【题型】解答题　【知识点】解析几何　【难度】hard
已知椭圆
$E: x^2 + \frac{y^2}{b^2} = 1\ (b > 0)$ 的左、右顶点分别为 $A_1$、$A_2$。过点 $M(-2,0)$ 的直线 $l$ 交椭圆 $E$ 于 $P$、$Q$ 两点。\\[5pt]
(1) 若
$0 < b < 1$，$E$ 的离心率为 $\frac{1}{2}$，求 $b$ 的值；\\[5pt]
(2) 若
$b = 2$，$\triangle MA_2P$ 为等腰三角形且 $P$ 在第一象限，求点 $P$ 的坐标；\\[5pt]
(3) 设直线
$OQ$ 交椭圆 $E$ 于另一点 $R$，若 $\overrightarrow{A_1R} \cdot \overrightarrow{A_2P} = -4$，求 $b$ 的取值范围。\\[10pt]
【解答】
【答案】
\\[5pt]
(1)
$b = \frac{\sqrt{3}}{2}$\\[5pt]
(2)
$P\left(\frac{1}{3},\frac{4\sqrt{2}}{3}\right)$\\[5pt]
(3)
$b > \frac{\sqrt{21}}{3}$\\[10pt]

\noindent
【分析】
\\[5pt]
(1) 根据离心率以及椭圆方程计算可得
$b$；\\[5pt]
(2) 画出图形，由
$\triangle MA_2P$ 为等腰三角形，验证 $|MA_2|$ 与 $|A_2P|$、$|MA_2|$ 与 $|MP|$ 是否相等，数形结合易知 $|MA_2| = |MP|$，根据两点距离公式建立方程组，解之即可求解；\\[5pt]
(3) 设
$P(x_1,y_1), Q(x_2,y_2)$，$PQ: x = my - 2$，联立椭圆方程，利用韦达定理和平面向量数量积的坐标表示建立关于 $m,b$ 的方程，结合判别式即可求解。\\[10pt]

\noindent
【详解】
\\[5pt]
(1) 由题意知
$0 < b < 1$，$\therefore 0 < b^2 < 1$，\\[5pt]
椭圆焦点在
$x$ 轴上，$a = 1$，则 $e = \frac{c}{a} = \frac{1}{2}$，则 $c = \frac{1}{2}$，\\[5pt]
因此
$b = \sqrt{1^2 - \left(\frac{1}{2}\right)^2} = \frac{\sqrt{3}}{2}$。\\[10pt]

\noindent
(2) 当
$b = 2$ 时，椭圆 $E: x^2 + \frac{y^2}{4} = 1$，其中 $M(-2,0), A_1(-1,0), A_2(1,0)$\\[5pt]
如下图所示：
\\[5pt]

设点
$P(x_0,y_0)$，且 $x_0 > 0, y_0 > 0$，\\[5pt]
因为
$\triangle MA_2P$ 为等腰三角形，且 $P$ 在第一象限，已知 $M(-2,0), A_2(1,0)$，\\[5pt]
由椭圆对称性和点
$P$ 位置可知，$|PM| > |PA_2|$，\\[5pt]
若
$|MA_2| = |A_2P|$，则 $|MA_2| = 1 - (-2) = 3$，\\[5pt]
所以
$|A_2P| = 3$，可得 $\sqrt{(x_0 - 1)^2 + y_0^2} = 3$，\\[5pt]
又因为
$P(x_0,y_0)$ 在椭圆 $x^2 + \frac{y^2}{4} = 1$ 上，所以 $x_0^2 + \frac{y_0^2}{4} = 1$，即 $y_0^2 = 4 - 4x_0^2$，\\[5pt]
将
$y_0^2 = 4 - 4x_0^2$ 代入 $\sqrt{(x_0 - 1)^2 + y_0^2} = 3$ 中，得到 $(x_0 - 1)^2 + 4 - 4x_0^2 = 9$，\\[5pt]
展开并化简可得：
$x_0^2 - 2x_0 + 1 + 4 - 4x_0^2 = 9$，\\[5pt]
即
$-3x_0^2 - 2x_0 - 4 = 0$，进一步变形为 $3x_0^2 + 2x_0 + 4 = 0$，\\[5pt]
$\Delta = 4 - 4 \times 3 \times 4 < 0$，则此方程无实数解；故 $|MA_2| \neq |A_2P|$；\\[5pt]
若
$|MA_2| = |MP|$，$|MA_2| = 3$，则 $\sqrt{(x_0 + 2)^2 + y_0^2} = 3$，\\[5pt]
将
$y_0^2 = 4 - 4x_0^2$ 代入可得 $(x_0 + 2)^2 + 4 - 4x_0^2 = 9$，展开并化简：\\[5pt]
$x_0^2 + 4x_0 + 4 + 4 - 4x_0^2 = 9$，即 $-3x_0^2 + 4x_0 - 1 = 0$，\\[5pt]
因式分解为
$(3x_0 - 1)(x_0 - 1) = 0$，解得 $x_0 = \frac{1}{3}$ 或 $x_0 = 1$（舍去），\\[5pt]
将
$x_0 = \frac{1}{3}$ 代入椭圆方程可得 $y_0 = \frac{4\sqrt{2}}{3}$，所以 $P\left(\frac{1}{3},\frac{4\sqrt{2}}{3}\right)$。\\[10pt]

\noindent
(3) 设直线
$PQ$ 的方程为 $x = my - 2$，$P(x_1,y_1)$，$Q(x_2,y_2)$，\\[5pt]
将
$x = my - 2$ 代入椭圆方程 $x^2 + \frac{y^2}{b^2} = 1$，得到 $(my - 2)^2 + \frac{y^2}{b^2} = 1$，\\[5pt]
展开并整理可得
$(m^2b^2 + 1)y^2 - 4mb^2y + 3b^2 = 0$，\\[5pt]
由
$\Delta' = 4b^2(m^2b^2 - 3) > 0$ 得 $m^2b^2 > 3$，\\[5pt]
由韦达定理可得
$y_1 + y_2 = \frac{4mb^2}{m^2b^2 + 1}$，$y_1y_2 = \frac{3b^2}{m^2b^2 + 1}$，\\[5pt]
因为
$Q$ 与 $R$ 关于原点对称，所以 $R(-x_2,-y_2)$，\\[5pt]
又
$A_1(-1,0), A_2(1,0)$，则 $\overrightarrow{A_1R} = (-x_2 + 1,-y_2)$，$\overrightarrow{A_2P} = (x_1 - 1,y_1)$，\\[5pt]
根据向量数量积求解：已知
$\overrightarrow{A_1R} \cdot \overrightarrow{A_2P} = -4$，则 $(-x_2 + 1)(x_1 - 1) - y_1y_2 = -4$，\\[5pt]
将
$x_1 = my_1 - 2$，$x_2 = my_2 - 2$ 代入上式可得：\\[5pt]
$(-my_2 + 3)(my_1 - 3) - y_1y_2 = -9 - (m^2 + 1)y_1y_2 + 3m(y_2 + y_1) = -4$\\[5pt]
整理得
$-(m^2 + 1)y_1y_2 + 3m(y_1 + y_2) - 5 = 0$\\[5pt]
将
$y_1 + y_2 = \frac{4mb^2}{m^2b^2 + 1}$，$y_1y_2 = \frac{3b^2}{m^2b^2 + 1}$ 代入上式可得：\\[5pt]
$-(m^2 + 1)\frac{3b^2}{m^2b^2 + 1} + 3m\frac{4mb^2}{m^2b^2 + 1} - 5 = 0$，即 $4m^2b^2 - 3b^2 - 5 = 0$，\\[5pt]
因为
$m^2b^2 > 3$，所以 $3b^2 + 5 > 12$，\\[5pt]
所以
$b^2 > \frac{7}{3}$，又 $b > 0$，所以 $b > \frac{\sqrt{21}}{3}$
。
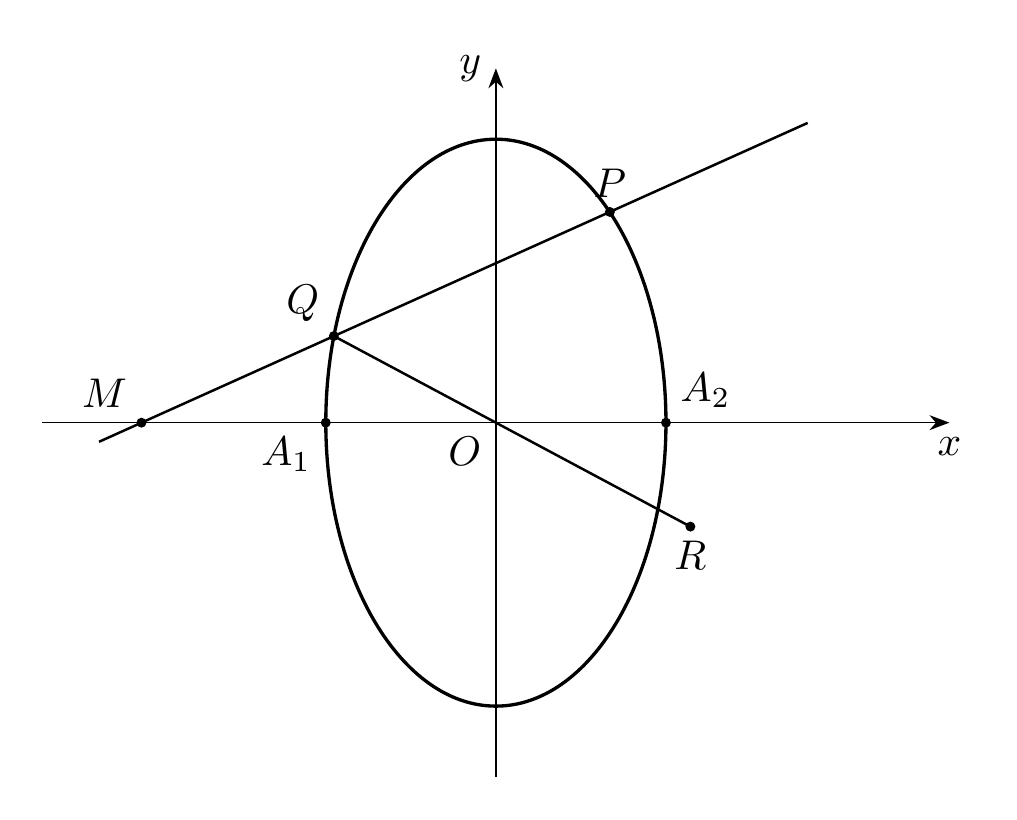